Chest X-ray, AP view. Patient: 38 years old, sex F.
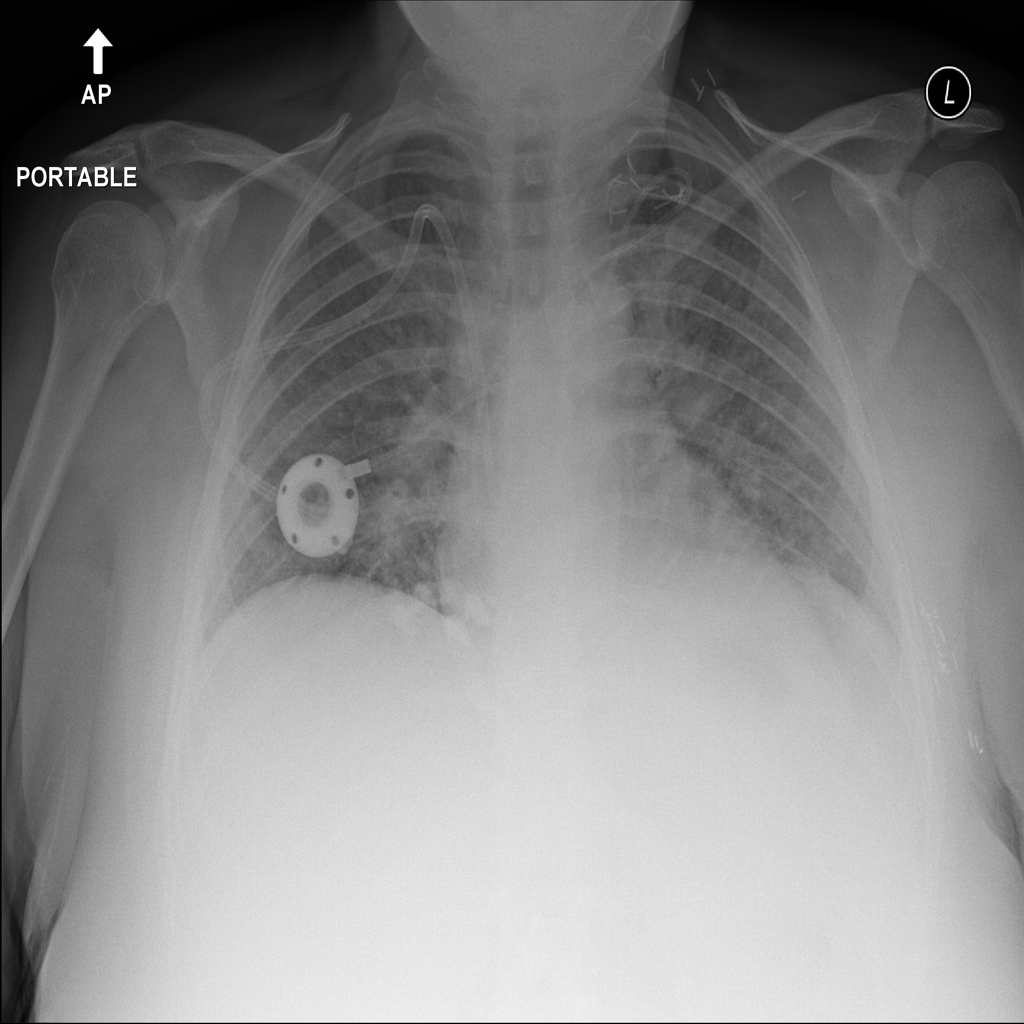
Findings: Pneumonia